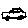
Label: car